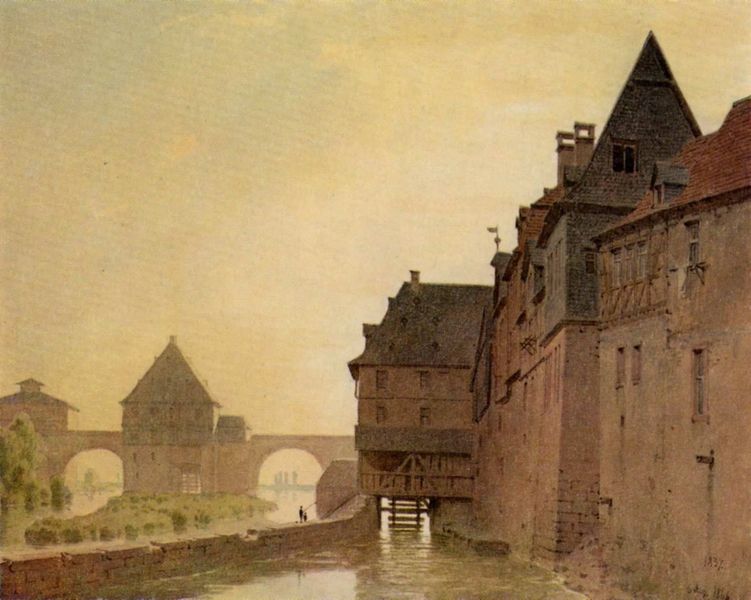
Titel: Frankfurt am Main, Sachsenhausen, Müllermain, Mühlen und Alte Brücke
Künstler: Carl Theodor Reiffenstein
Standort: Frankfurt (am Main)
Institution: Historisches Museum
Schlagwörter: baum, blau, gemälde, himmel, laub, mann, meer, schatten, wasser, wolken, aquarell, bäume, fluss, gelb, grün, landschaft, menschen, ocker, see, stadt, ufer, abend, braun, fenster, grau, hell, hintergrund, holz, licht, männer, schwarz, zeichnung, dach, gebäude, gras, haus, rot, schleier, wiese, beige, malerei, alt, wand, architektur, barock, mensch, stein, steine, holland, niederlande, öl, bach, dämmerung, ferne, horizont, häuser, morgen, mühle, natur, sonnenaufgang, spiegelung, brücke, brüstung, busch, büsche, einsam, gewässer, kanal, sonne, sträucher, insel, kind, pflanzen, gotik, rosa, wald, boot, kamin, kamine, schornstein, turm, schiff, ansicht, bogen, fassade, vedute, fahne, abends, korn, lehm, dorf, dächer, giebel, mauer, schornsteine, ziegel, abendsonne, dunst, nebel, backstein, am fluss, figuren, rad, rundbogen, joche, kai, kaimauer, böschung, mündung, romantik, leiter, steg, treppe, vorsprung, spitz, durchgang, stufen, hoch, tor, unscharf, bögen, erker, fugen, burg, spaziergang, mole, dachfenster, festung, angel, niederländisch, tore, stadttor, biedermeier, ziegeln, öffnung, verschwommen, putz, verputzt, risalit, mauern, mittelalter, fachwerk, graben, stadtmauer, fachwerkhäuser, etagen, gaube, geschosse, wetterfahne, schwaden, überflutung, überschwemmung, spaziergänger, dürer, golden, schindeln, brücken, nürnberg, angler, mühlrad, wasserrad, dachgaube, angeln, gel, kornspeicher, sächer, pultdach, satteldach, spitzdach, südlich, quarell, schleuse, wassermühle, süddeutsch, trist, lukarne, ziegek, riegel, spitzdächer, braund, frankfurt, stimmungsvoll, main, verwaschen, abgebröckelt, kjkj, schuff, däcker, brücje, landschaftsmalereia, mühlkanal, mühlkasten, niedrlande, öffnuing, brückenfeiler, fachwek